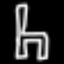
Label: chair